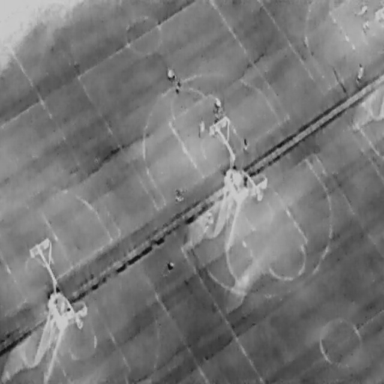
There are ten People in the infrared image.